Brain MRI, t2w sequence, axial 2D slice.
Patient: age 29, sex M, weight 90 kg, height 1.9 m
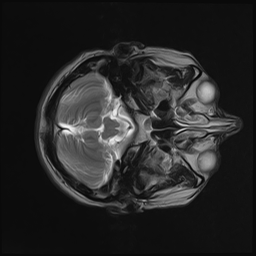